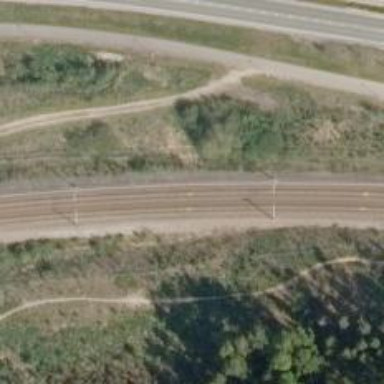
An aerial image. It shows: Railway signal.